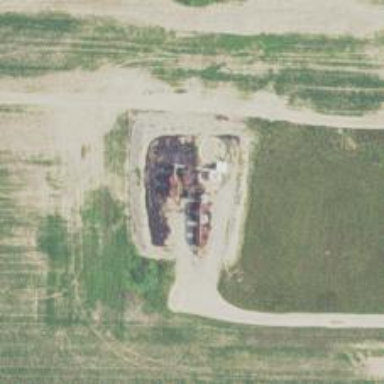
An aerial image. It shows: Storage tank with man-made structure.